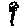
Label: flower